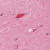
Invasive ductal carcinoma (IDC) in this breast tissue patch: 0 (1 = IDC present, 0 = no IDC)